Question: I have a JTextPane that I add text to, whereas some of the text has an image set via 'StyleConstants.setIcon()'. I also add a mouse listener to the JTextPane to detect when the mouse is clicked on/hovered over an image, however it only detects it on the left part of the image. Am I doing something wrong?

SSCCE (hovering over the image changes the mouse cursor to indicate when it detects the image):
'''
import java.awt.Color;
import java.awt.Cursor;
import java.awt.Graphics;
import java.awt.Point;
import java.awt.event.MouseAdapter;
import java.awt.event.MouseEvent;
import java.awt.image.BufferedImage;
import java.util.logging.Level;
import java.util.logging.Logger;
import javax.swing.ImageIcon;
import javax.swing.JFrame;
import javax.swing.JScrollPane;
import javax.swing.JTextPane;
import javax.swing.SwingUtilities;
import javax.swing.text.AttributeSet;
import javax.swing.text.BadLocationException;
import javax.swing.text.Element;
import javax.swing.text.SimpleAttributeSet;
import javax.swing.text.StyleConstants;
import javax.swing.text.StyledDocument;
/**
* SSCCE to show how detecting an image under the current mouse position only
* works on part of the image. It adds a simple image to the document of the
* JTextPane and changes the mouse cursor when it detects the mouse hovering
* over the image.
*/
public class JTextPaneImage {
private static void createWindow() {
// Create window
final JFrame frame = new JFrame();
frame.setDefaultCloseOperation(JFrame.EXIT_ON_CLOSE);
// Create JTextPane and add to window
final JTextPane textPane = new JTextPane();
textPane.setEditable(false);
textPane.addMouseMotionListener(new MouseAdapter() {
@Override
public void mouseMoved(MouseEvent e) {
AttributeSet style = getAttributes(e);
if (style != null && StyleConstants.getIcon(style) != null) {
textPane.setCursor(Cursor.getPredefinedCursor(Cursor.HAND_CURSOR));
} else {
textPane.setCursor(Cursor.getDefaultCursor());
}
}
});
frame.add(new JScrollPane(textPane));
try {
StyledDocument doc = (StyledDocument)textPane.getDocument();
// Add some text
doc.insertString(0, "Some text ", null);
// Add the image
SimpleAttributeSet style = new SimpleAttributeSet();
StyleConstants.setIcon(style, createImage());
doc.insertString(doc.getLength(), "test", style);
} catch (BadLocationException ex) {
Logger.getLogger(JTextPaneImage.class.getName()).log(Level.SEVERE, null, ex);
}
// Display everything
frame.pack();
frame.setLocationByPlatform(true);
frame.setVisible(true);
}
/**
* Retrieves the style of where the mouse is positioned (assuming this is
* a JTextPane).
*
* @param e The mouse event containing the mouse position
* @return The AttributeSet or null if none could be found
*/
private static AttributeSet getAttributes(MouseEvent e) {
JTextPane text = (JTextPane)e.getSource();
Point mouseLocation = new Point(e.getX(), e.getY());
int pos = text.viewToModel(mouseLocation);
if (pos >= 0) {
StyledDocument doc = text.getStyledDocument();
Element element = doc.getCharacterElement(pos);
return element.getAttributes();
}
return null;
}
/**
* Creates a single 28x28 image filled with a single color.
*
* @return The created ImageIcon
*/
public static ImageIcon createImage() {
BufferedImage image = new BufferedImage(28,28, BufferedImage.TYPE_INT_ARGB);
Graphics g = image.getGraphics();
g.setColor(Color.GREEN);
g.fillRect(0, 0, 28, 28);
g.dispose();
return new ImageIcon(image);
}
public static final void main(String[] args) {
SwingUtilities.invokeLater(new Runnable() {
@Override
public void run() {
createWindow();
}
});
}
}
'''
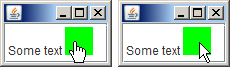
Answer: You use strong 'text.viewToModel(mouseLocation)' to detect offset and then retrieve the style from obtained offset.
The logic is to return closer offset to the mouse position. Thus when you click on the right half of view the next offset is returned (offset after the view). You can try the same setting a big letter (e.g. m with big font). When you clikc close to the letter end caret is set to be after the letter. Here the logic is the same.
So you got position after the image and get style from the position but after the image view text element don't have the icon in the attributes and you gor no image.
UPDATE:
To provide correct behaviour I would suggest to use modelToView() and pass obtained offset. From the rectangle you can figure out whether your cliecked X position < the rectangle's X. If caret rectangle's x bigger than mouse X you can try previous offset.
UPDATE2: You could override IconView and use paint() method to store the last painted rectangle for the image view. Store in a Map last painted rect. On mouse move/click check the map to find whether one of the rectangles contains the point.
OR
You can use View's method getChildAllocation() Something similar is described <URL> to calculate Image bounds. Start from the root view and go down till the leaves calculating proper view for the X, Y. If the leaf view is IconView your are over image.